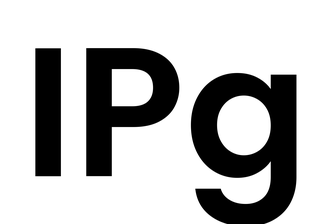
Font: Poppins-SemiBold